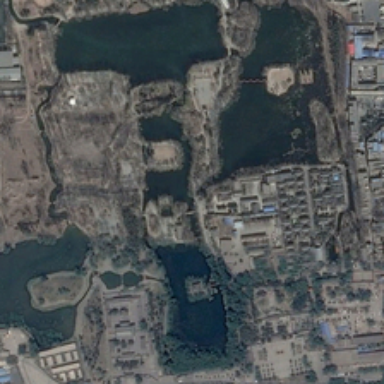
Many buildings and green trees are around several separated ponds in a park .